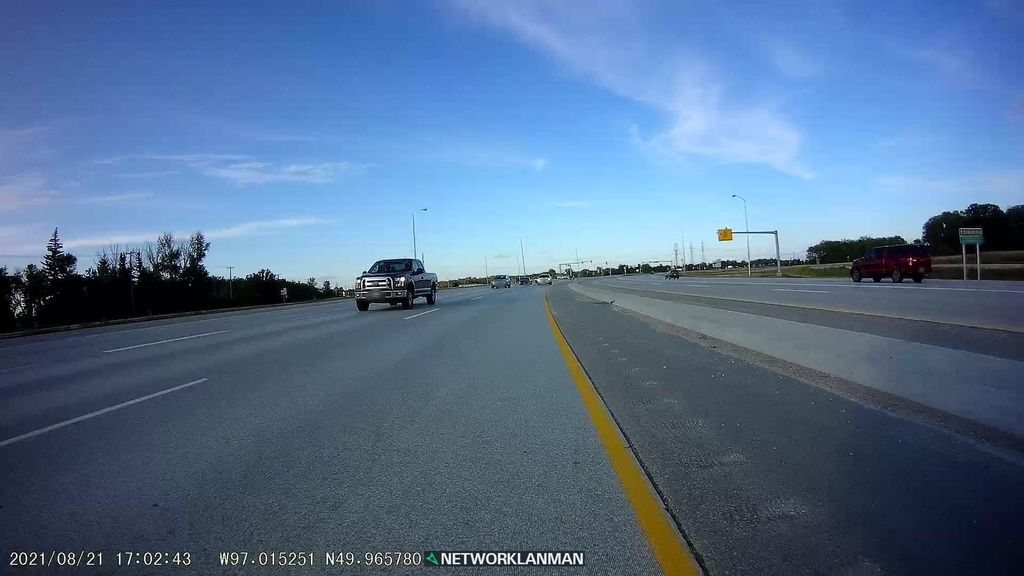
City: winnipeg